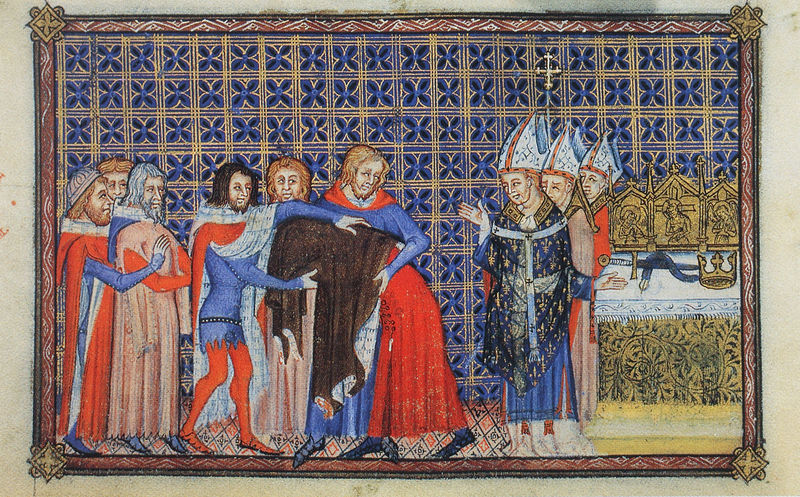
Titel: Buch zur Krönung Charles V von Frankreich/ Coronation Book of Charles V of France
Institution: British Library
Schlagwörter: blau, mann, menschen, männer, rot, tuch, bart, bärte, mantel, krone, bischof, könig, zeigen, buch, illustration, schwert, entführung, priester, bischöfe, mitra, wandkacheln